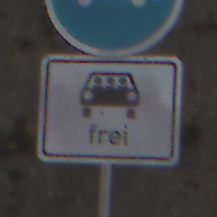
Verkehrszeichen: MehrfachbesetzePersonenkraftwagenFrei
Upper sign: Busssonderstreifen
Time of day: MorningAfternoon
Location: Outdoor (Suburban)
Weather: PartlyCloudy
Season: NotSpecified
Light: Natural